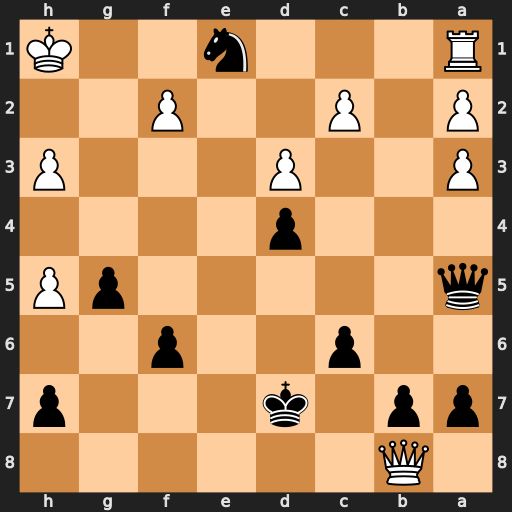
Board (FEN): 1Q6/pp1k3p/2p2p2/q5pP/3p4/P2P3P/P1P2P2/R3n2K
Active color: b
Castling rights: -
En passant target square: -
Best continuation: Qd5+ f3 Qxf3+ Kg1 Qg2#